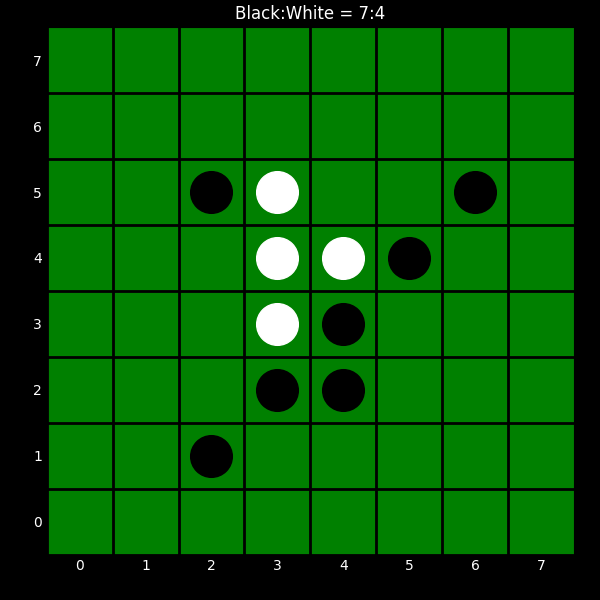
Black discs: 7
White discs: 4